Field crop: tomato
Growth stage: 1
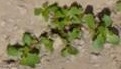
Species: portulaca